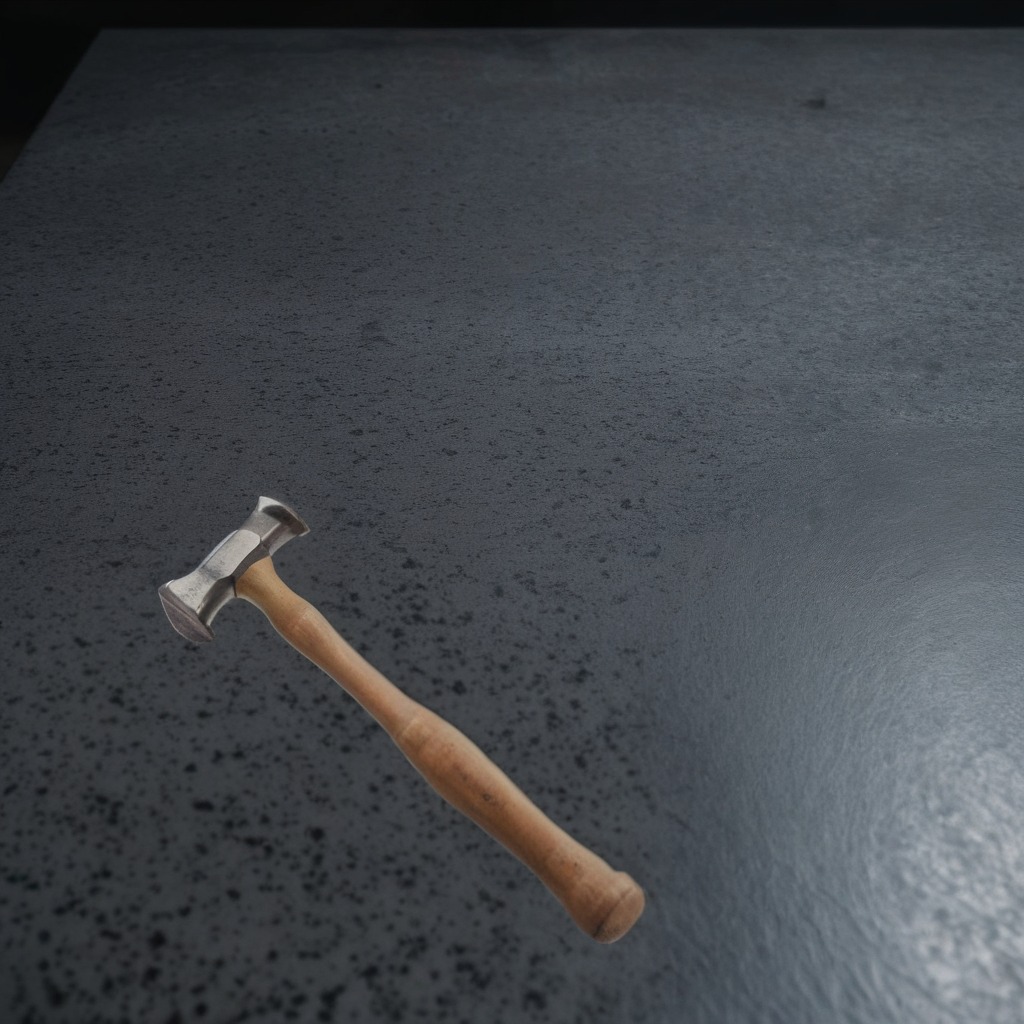
A hammer is lying on the clean granite table inside a workshop at night.